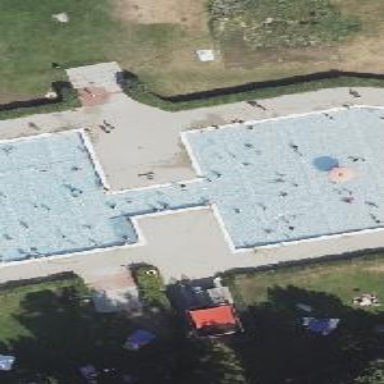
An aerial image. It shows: Outdoor swimming pool in leisure land area.